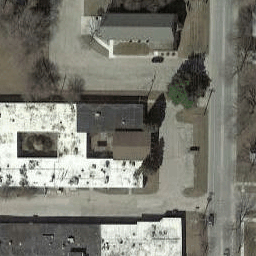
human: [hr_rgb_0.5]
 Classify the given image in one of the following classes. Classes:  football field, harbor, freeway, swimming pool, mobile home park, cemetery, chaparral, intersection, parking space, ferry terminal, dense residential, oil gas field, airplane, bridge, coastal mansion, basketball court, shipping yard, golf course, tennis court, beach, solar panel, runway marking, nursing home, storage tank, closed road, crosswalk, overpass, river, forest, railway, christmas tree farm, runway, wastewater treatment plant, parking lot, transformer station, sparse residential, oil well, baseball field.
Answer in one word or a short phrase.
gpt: nursing home